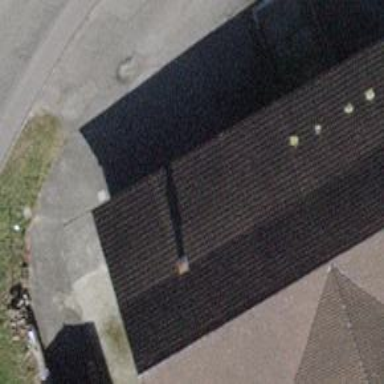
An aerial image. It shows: Farm shop.